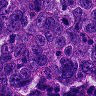
Metastatic tissue present: yes